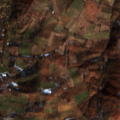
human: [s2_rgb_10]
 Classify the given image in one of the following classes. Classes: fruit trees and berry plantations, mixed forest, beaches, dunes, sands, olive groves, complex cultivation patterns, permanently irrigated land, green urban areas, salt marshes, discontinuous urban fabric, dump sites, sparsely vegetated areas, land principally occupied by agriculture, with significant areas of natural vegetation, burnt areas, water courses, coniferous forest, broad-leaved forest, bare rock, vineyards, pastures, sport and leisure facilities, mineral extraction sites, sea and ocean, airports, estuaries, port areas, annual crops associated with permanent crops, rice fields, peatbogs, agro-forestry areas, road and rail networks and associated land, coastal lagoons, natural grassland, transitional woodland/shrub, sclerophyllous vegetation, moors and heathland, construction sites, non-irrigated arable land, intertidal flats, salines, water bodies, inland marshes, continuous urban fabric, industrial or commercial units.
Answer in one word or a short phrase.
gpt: complex cultivation patterns, land principally occupied by agriculture, with significant areas of natural vegetation, broad-leaved forest, transitional woodland/shrub